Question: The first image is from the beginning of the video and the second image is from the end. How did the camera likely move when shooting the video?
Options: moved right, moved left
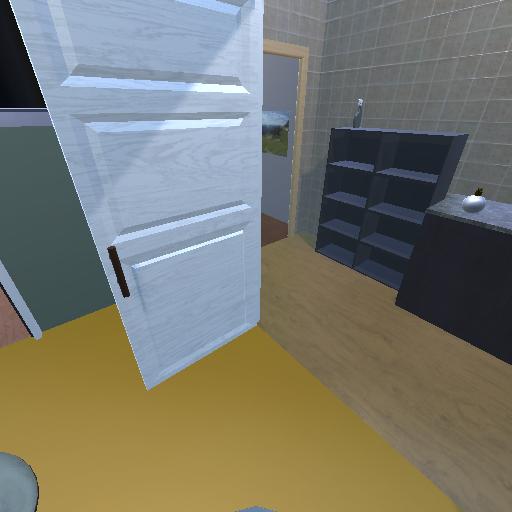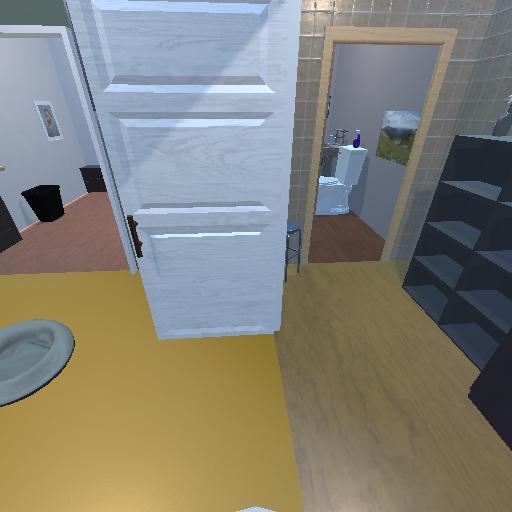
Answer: moved right